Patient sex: F
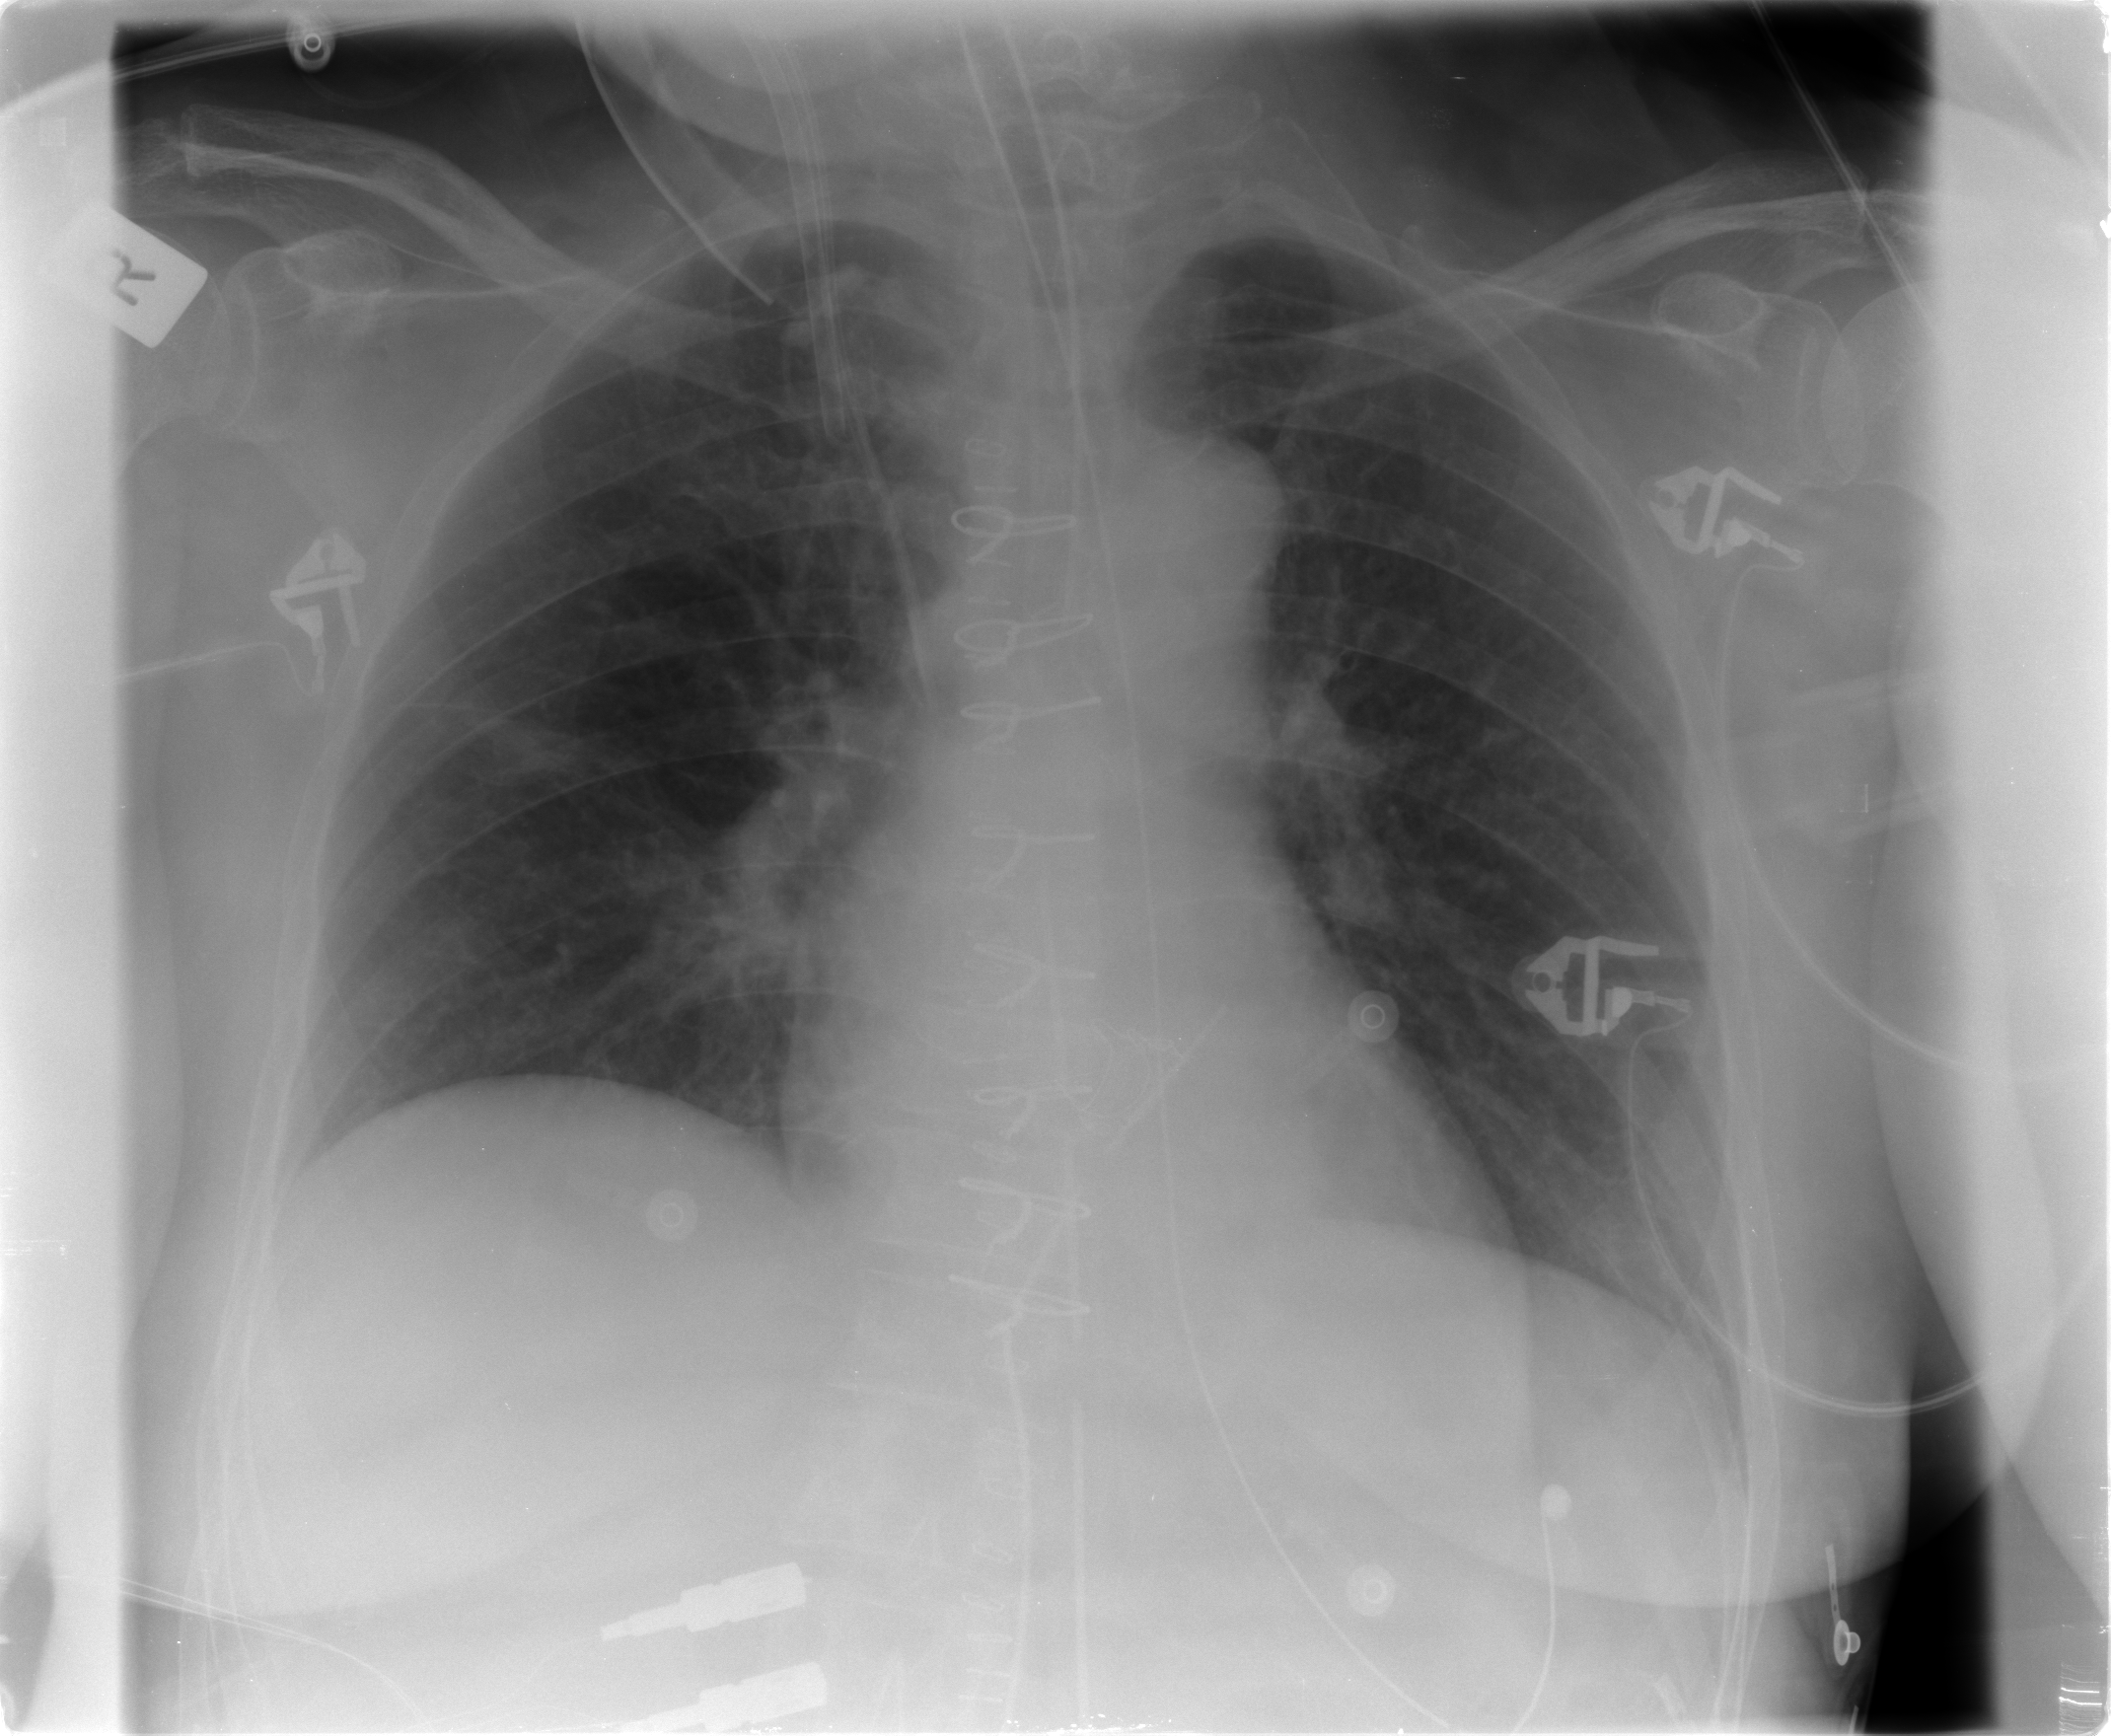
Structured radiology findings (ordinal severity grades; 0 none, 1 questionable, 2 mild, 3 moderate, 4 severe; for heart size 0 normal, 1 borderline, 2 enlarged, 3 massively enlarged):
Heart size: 0
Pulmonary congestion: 0
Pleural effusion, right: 0
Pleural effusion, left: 0
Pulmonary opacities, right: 0
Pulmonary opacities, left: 0
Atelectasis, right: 2
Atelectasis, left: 0